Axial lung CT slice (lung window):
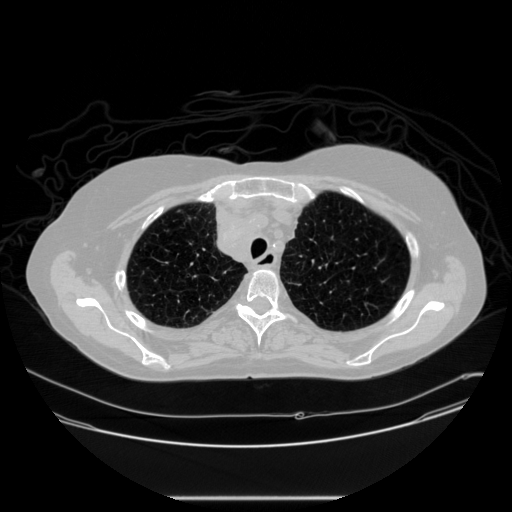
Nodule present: no